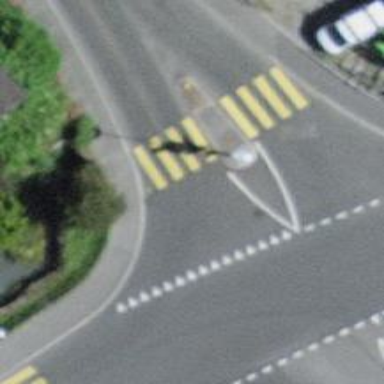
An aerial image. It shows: Marked zebra crossing with island in the middle.